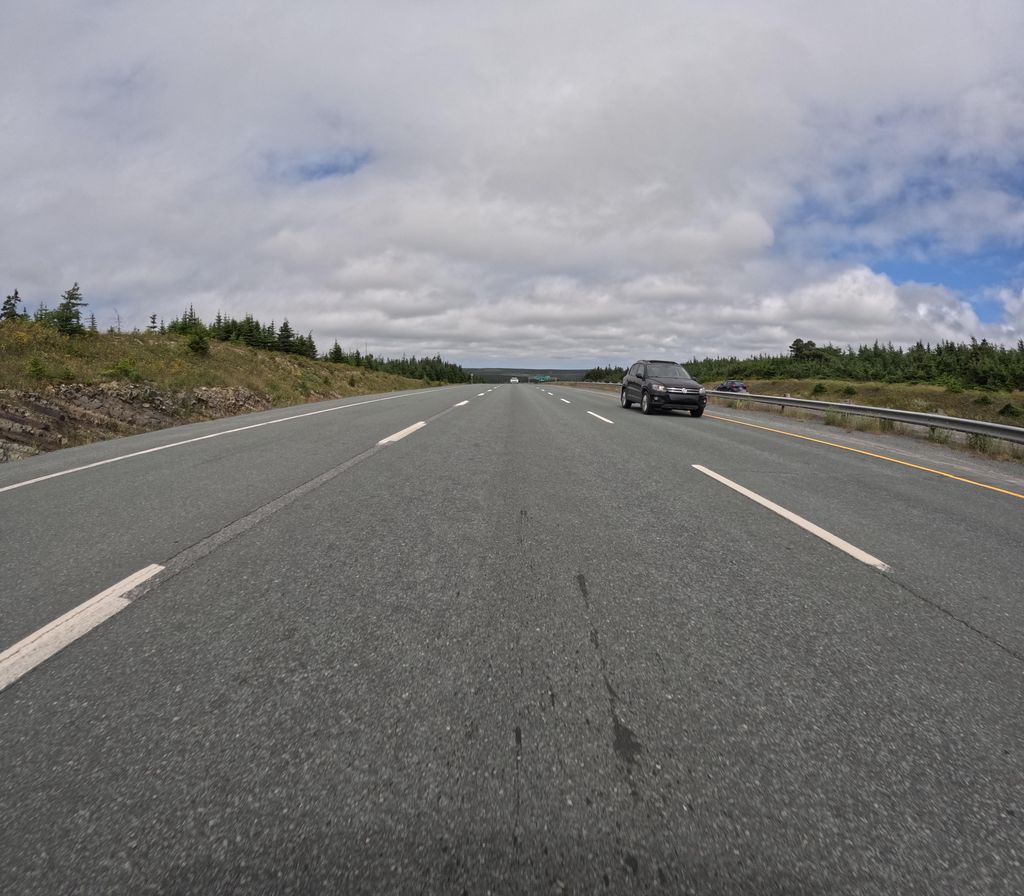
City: st_johns